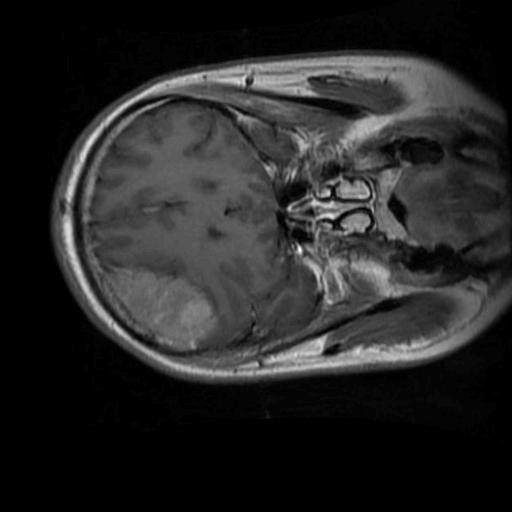
Label: brain_menin